Question: What discount is shown for lab tests?
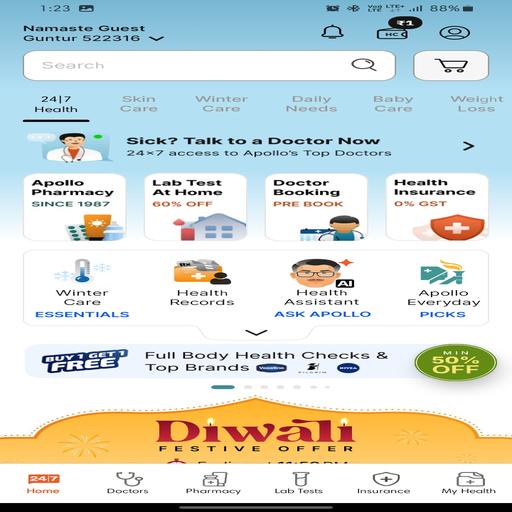
Answer: 60% OFF